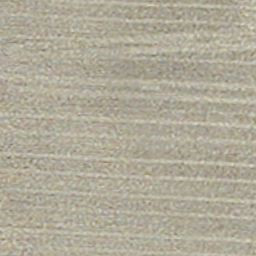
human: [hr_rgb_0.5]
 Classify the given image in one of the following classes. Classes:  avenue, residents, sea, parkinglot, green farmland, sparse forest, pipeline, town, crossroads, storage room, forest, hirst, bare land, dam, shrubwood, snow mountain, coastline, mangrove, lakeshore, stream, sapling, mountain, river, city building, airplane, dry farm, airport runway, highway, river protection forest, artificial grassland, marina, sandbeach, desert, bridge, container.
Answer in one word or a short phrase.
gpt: dry farm